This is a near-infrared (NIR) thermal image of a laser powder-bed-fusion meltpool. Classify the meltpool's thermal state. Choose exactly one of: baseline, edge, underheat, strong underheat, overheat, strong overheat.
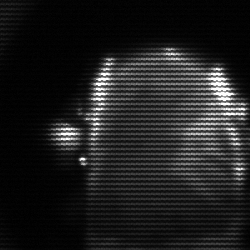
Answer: baseline